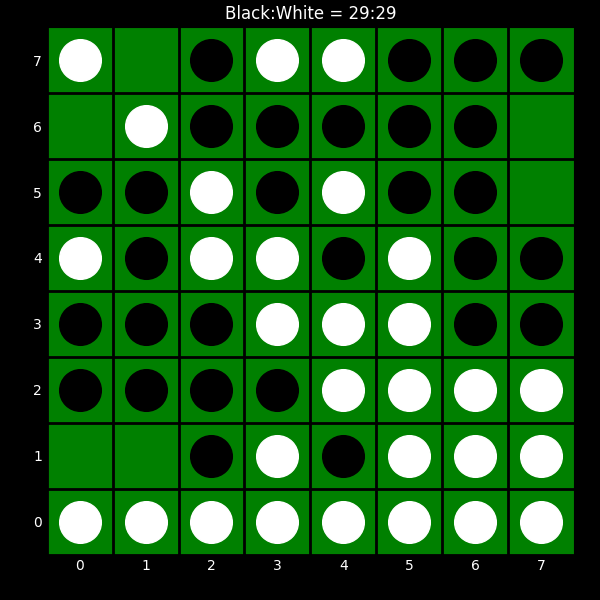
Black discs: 29
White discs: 29